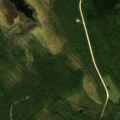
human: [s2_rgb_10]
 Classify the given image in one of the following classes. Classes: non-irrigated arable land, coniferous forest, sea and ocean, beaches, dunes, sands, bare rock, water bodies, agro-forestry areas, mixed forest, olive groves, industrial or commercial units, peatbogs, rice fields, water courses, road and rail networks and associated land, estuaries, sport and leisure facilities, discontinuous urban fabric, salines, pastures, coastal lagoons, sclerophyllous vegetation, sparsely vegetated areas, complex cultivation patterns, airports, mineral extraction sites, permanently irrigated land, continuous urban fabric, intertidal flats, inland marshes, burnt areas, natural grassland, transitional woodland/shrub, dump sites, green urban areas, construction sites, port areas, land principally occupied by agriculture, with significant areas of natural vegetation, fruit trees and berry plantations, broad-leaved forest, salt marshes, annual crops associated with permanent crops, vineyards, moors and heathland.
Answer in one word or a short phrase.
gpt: coniferous forest, peatbogs